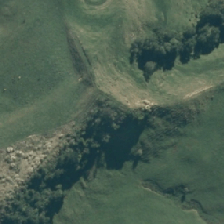
Land cover: broadleaved_indigenous_hardwood